A time-domain waveform of one vibration snapshot from a rolling-element bearing is shown. Determine the bearing's health state. Answer with exactly one of: normal, inner_race, outer_race, ball.
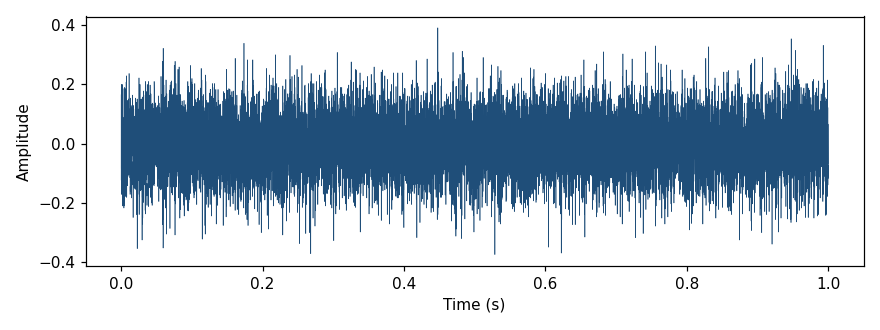
Answer: outer_race